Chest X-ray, PA view. Patient: 29 years old, sex F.
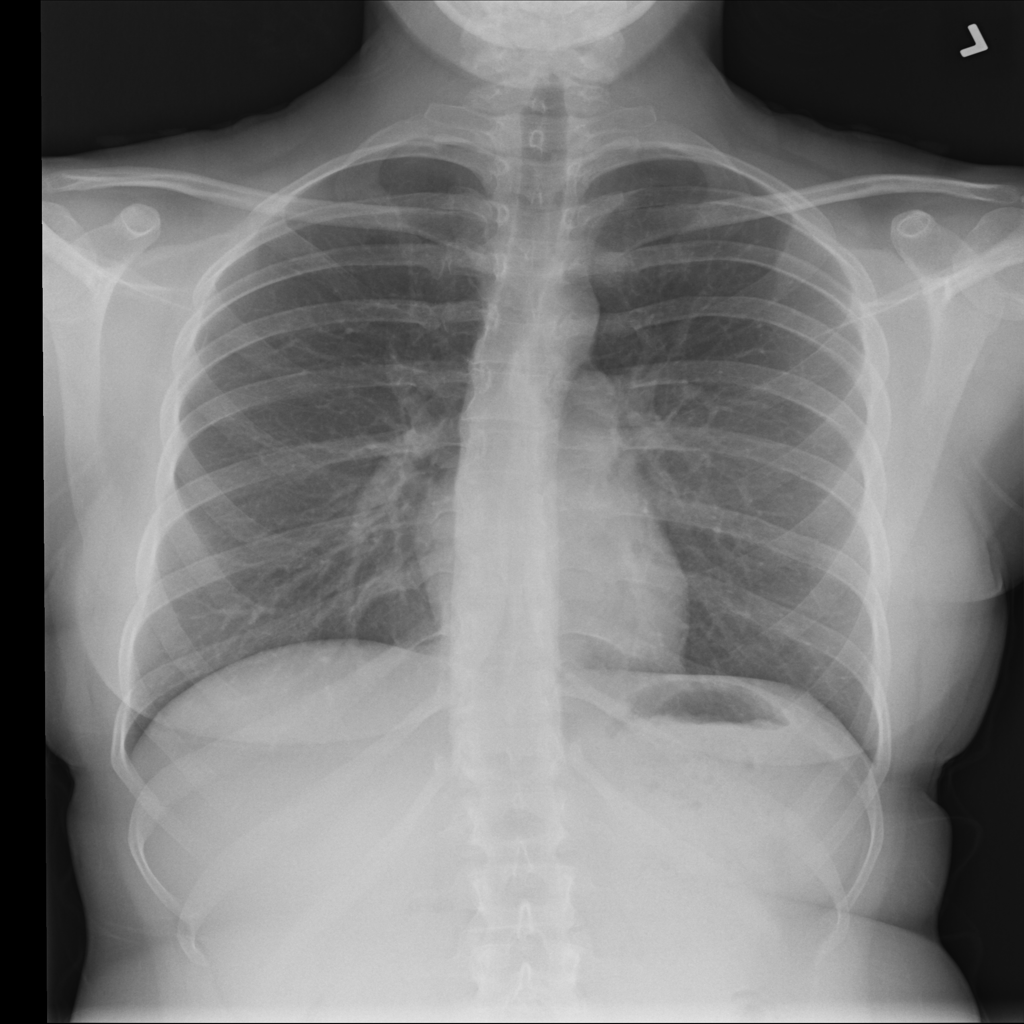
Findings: No Finding